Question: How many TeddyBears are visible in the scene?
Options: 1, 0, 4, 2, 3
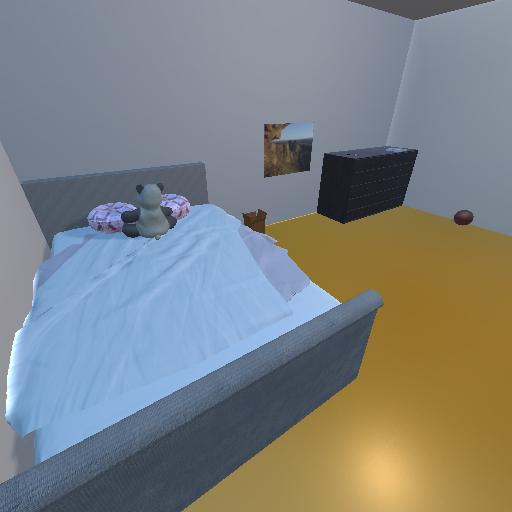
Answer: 1